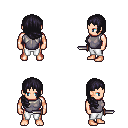
a pixel art fantasy rpg character, male body template, human, light skin, steel chest armor, white pants, raven right-swept hairstyle, dagger, four views (front, back, left, right), 2x2 character sprite sheet, small pixel art, hard edges, no anti-aliasing